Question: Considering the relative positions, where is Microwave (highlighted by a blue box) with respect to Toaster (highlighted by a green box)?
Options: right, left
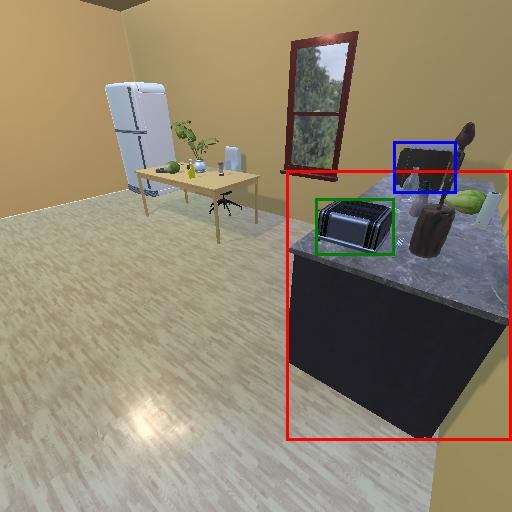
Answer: right